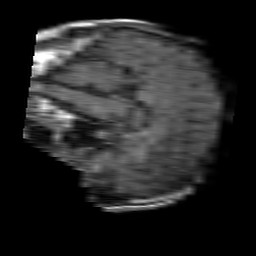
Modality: T1w
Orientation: sagittal
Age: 54
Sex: male
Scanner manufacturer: philips
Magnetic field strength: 1.5 T
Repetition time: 0.5153 s
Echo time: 0.011 s